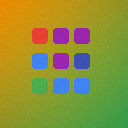
Screen state: on